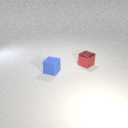
small blue rubber cube in front of small red metal cube